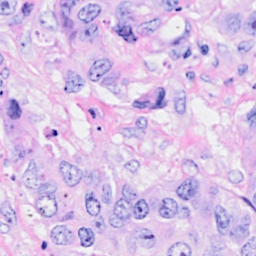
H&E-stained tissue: Breast